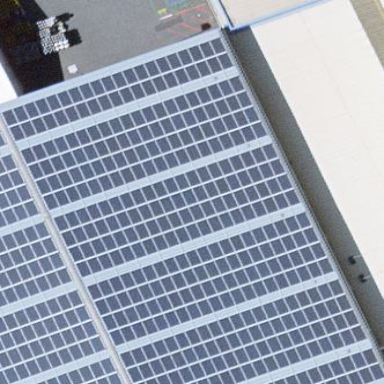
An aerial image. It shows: Solar photovoltaic panel generator.